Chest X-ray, AP view. Patient: 58 years old, sex F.
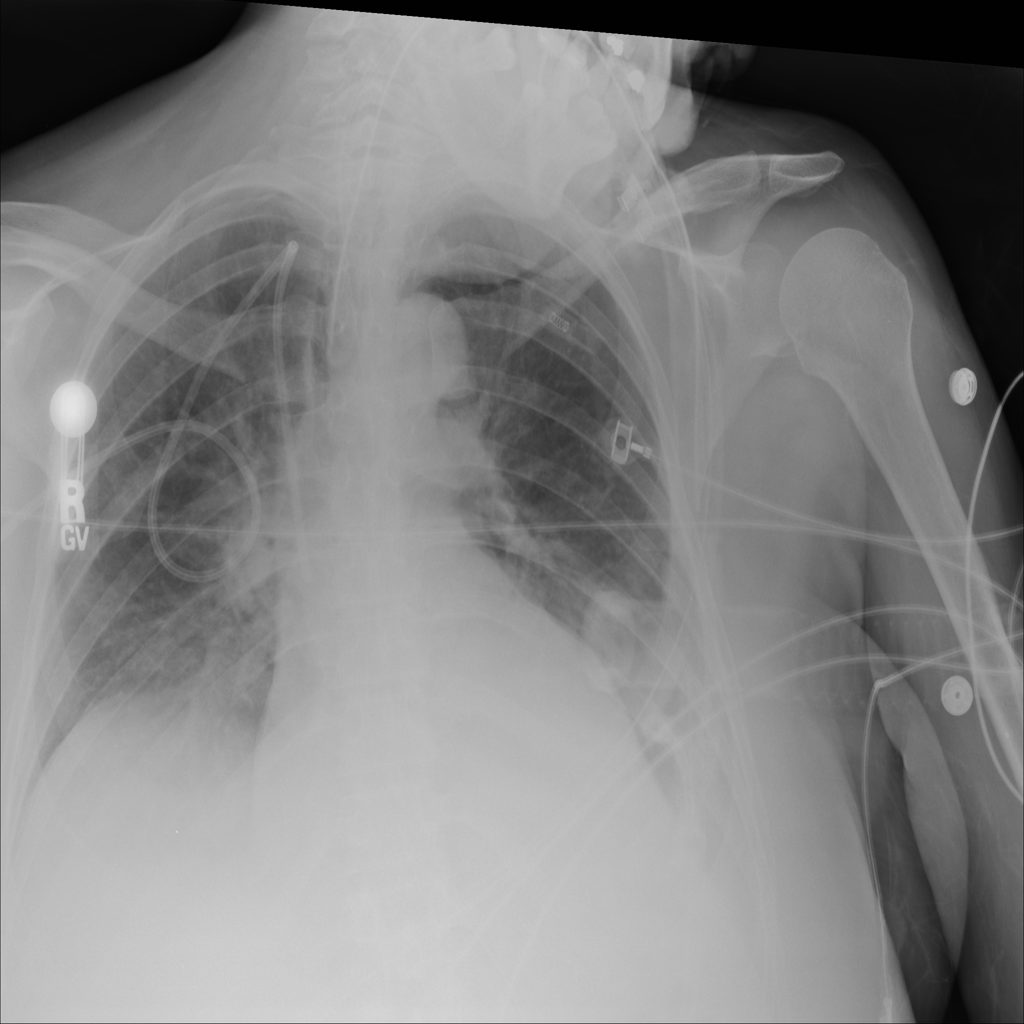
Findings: No Finding